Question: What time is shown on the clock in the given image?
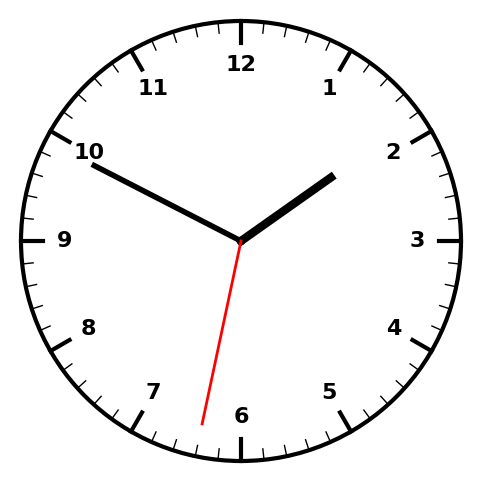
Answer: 01:49:32